Question: I am using JasperReports 4.6.0 and JDK 1.6 to generate my .docx report.
Jasper generates actually the report by default in a form of a one column table, where every component (e.g. TextField) occupies one row. The problem I am facing in the present situation is that whenever I want to edit my output report and add manually a new line in some textField, I have to widen the height of the given textField by widening the table row (i.e. click and slide).
This seems to be a tedious task to do. So I had a look at the properties of a casual MS Word table and I have noticed a property called "Specify height"

That is enabled by default in my jasper output report. If disabled, one could simple add a CR and all rows beneath would move as well. That being said, I want to disable this property in my jasper (whether from java or jrxml).
Here's my jrxml :
'''
<?xml version="1.0" encoding="UTF-8"?>
<jasperReport xmlns="http://jasperreports.sourceforge.net/jasperreports" xmlns:xsi="http://www.w3.org/2001/XMLSchema-instance" xsi:schemaLocation="http://jasperreports.sourceforge.net/jasperreports http://jasperreports.sourceforge.net/xsd/jasperreport.xsd" name="profile_report" pageWidth="595" pageHeight="842" columnWidth="555" leftMargin="20" rightMargin="20" topMargin="0" bottomMargin="0" uuid="40a9d14e-f38a-4588-b1d3-216588ae5e9a">
<property name="ireport.zoom" value="1.0"/>
<property name="ireport.x" value="0"/>
<property name="ireport.y" value="0"/>
<style name="backgroundStyle" mode="Opaque" backcolor="#009AB7" forecolor="#FFFFFF"/>
<parameter name="experience" class="java.lang.String"/>
<parameter name="skills" class="java.lang.String"/>
<parameter name="skillsDataSource" class="java.util.List"/>
<parameter name="subreport_mainCat_parameter" class="net.sf.jasperreports.engine.JasperReport"/>
<parameter name="subreport_subCat_parameter" class="net.sf.jasperreports.engine.JasperReport"/>
<parameter name="subreport_skill_parameter" class="net.sf.jasperreports.engine.JasperReport"/>
<detail>
<band height="50">
<textField isStretchWithOverflow="true">
<reportElement positionType = "Float" x="50" y="0" width="455" height="20" uuid="ce308940-e950-4d33-97b9-47d6fb10ee08"/>
<textElement>
<font size="10" />
<paragraph lineSpacingSize="0"/>
</textElement>
<textFieldExpression><![CDATA[$P{experience}]]></textFieldExpression>
</textField>
<textField>
<reportElement positionType = "Float" style="backgroundStyle" x="50" y="22" width="455" height="20" uuid="ce308940-e950-4d33-97b9-47d6fb11ee08"/>
<textElement>
<font fontName="Calibri" size="12" />
<paragraph lineSpacingSize="0"/>
</textElement>
<textFieldExpression><![CDATA[$P{skills}]]></textFieldExpression>
</textField>
<subreport>
<reportElement positionType = "Float" x = "50" y = "44" width = "455" height = "3" isRemoveLineWhenBlank = "true" backcolor = "#99ccff"/>
<subreportParameter name="subreport_subCat_parameter">
<subreportParameterExpression><![CDATA[$P{subreport_subCat_parameter}]]></subreportParameterExpression>
</subreportParameter>
<subreportParameter name="subreport_skill_parameter">
<subreportParameterExpression><![CDATA[$P{subreport_skill_parameter}]]></subreportParameterExpression>
</subreportParameter>
<dataSourceExpression><![CDATA[new net.sf.jasperreports.engine.data.JRBeanCollectionDataSource($P{skillsDataSource})]]></dataSourceExpression>
<subreportExpression class="net.sf.jasperreports.engine.JasperReport"><![CDATA[$P{subreport_mainCat_parameter}]]></subreportExpression>
</subreport>
</band>
</detail>
</jasperReport>
'''
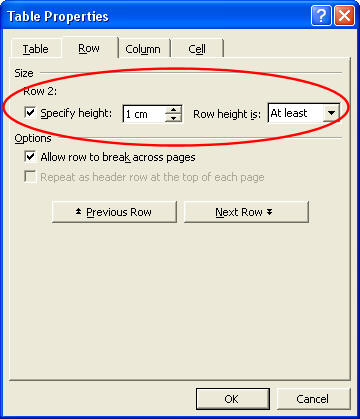
Answer: To disable "Specify Height" property, you should set property
<URL>, default it is 'false'
# jrxml
'''
<?xml version="1.0" encoding="UTF-8"?>
<jasperReport xmlns="http://jasperreports.sourceforge.net/jasperreports" xmlns:xsi="http://www.w3.org/2001/XMLSchema-instance" xsi:schemaLocation="http://jasperreports.sourceforge.net/jasperreports http://jasperreports.sourceforge.net/xsd/jasperreport.xsd" name="report4" pageWidth="595" pageHeight="842" columnWidth="555" leftMargin="20" rightMargin="20" topMargin="20" bottomMargin="20" uuid="afeb1e80-f428-4ec0-930e-64d32f4d7e57">
<property name="net.sf.jasperreports.export.docx.flexible.row.height" value="true"/>
....
</jasperReport>
'''
# IDE (JasperSoft Studio)
> Select report in in outline, in properties switch to tab advanced, click the button that appear when you select the properties property
<URL>
> This opens a dialog, press "add", and insert the property
<URL>